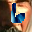
Label: 6